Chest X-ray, PA view. Patient: 33 years old, sex F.
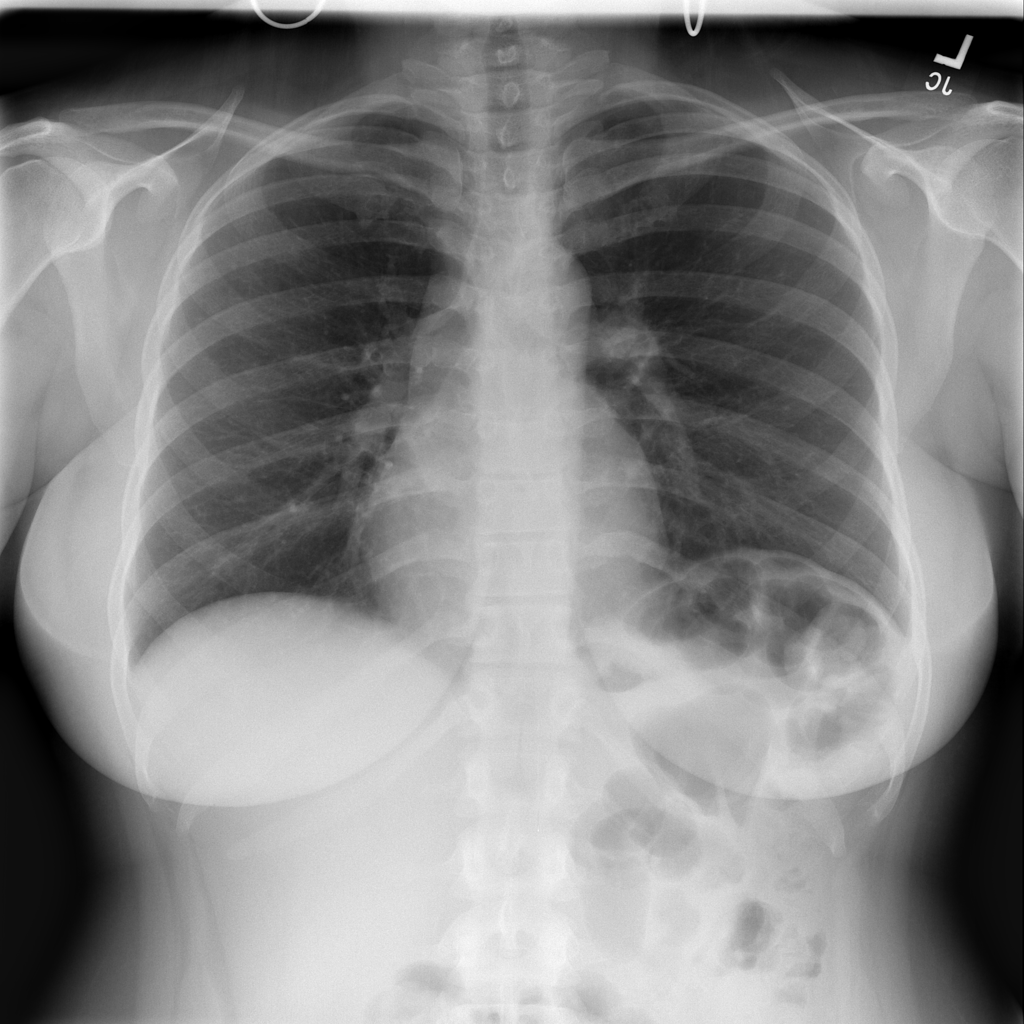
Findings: No Finding